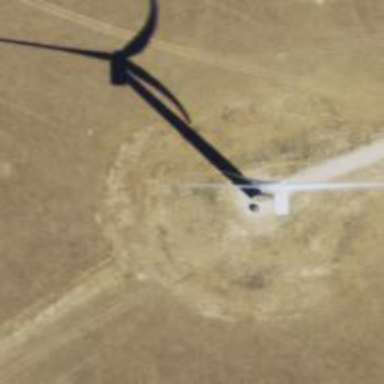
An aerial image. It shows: Wind turbine generator that utilizes wind as its source for generating electricity. It is of the horizontal axis type.